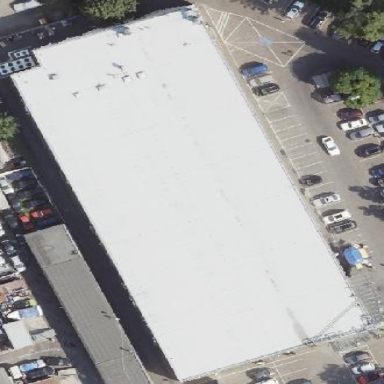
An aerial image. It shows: Supermarket building.